Aerial crown-view tile of a tropical tree (Barro Colorado Island, Panama), acquired 20250715:
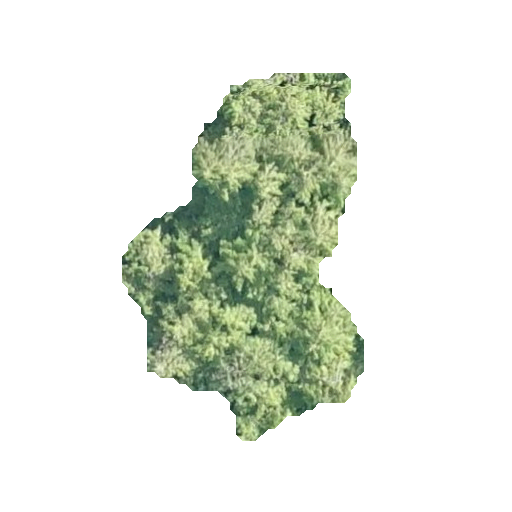
Species: Quararibea stenophylla
GBIF accepted scientific name: Quararibea stenophylla
Crown area: 86.884 m²